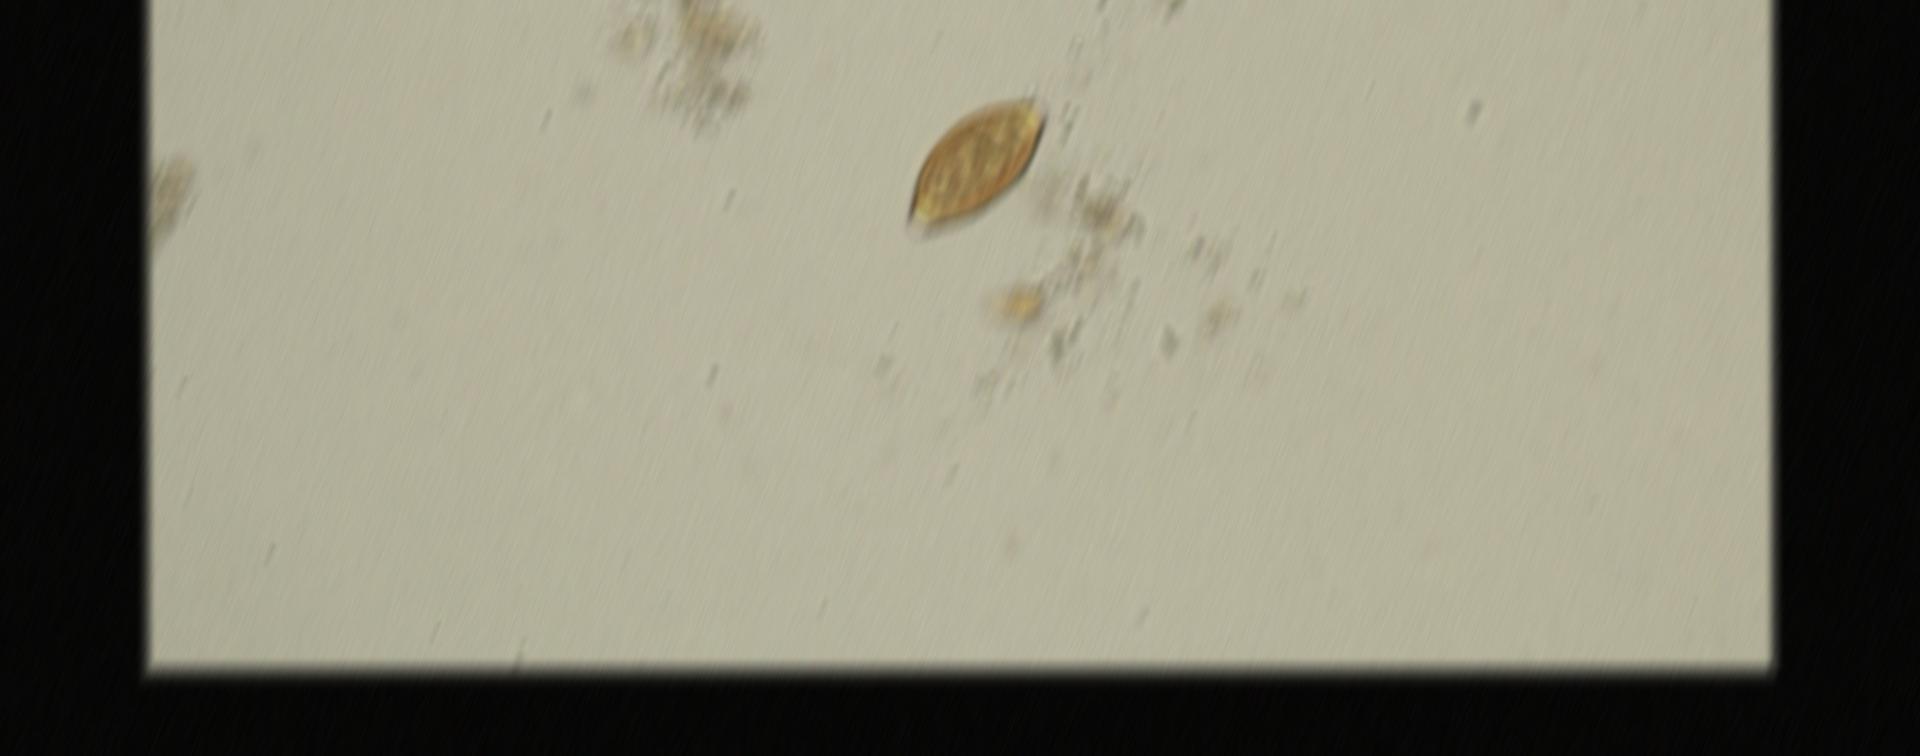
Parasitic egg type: Trichuris trichiura